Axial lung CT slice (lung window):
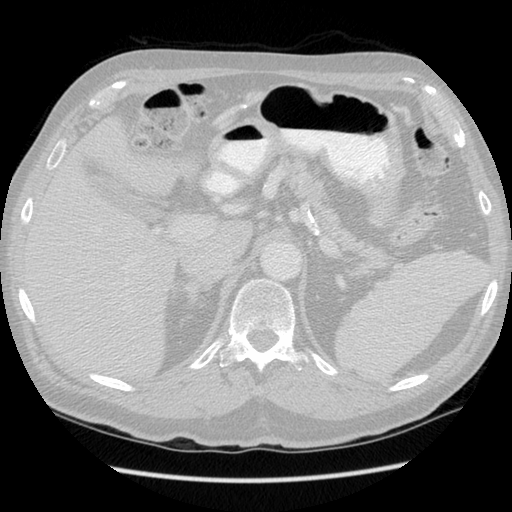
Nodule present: no